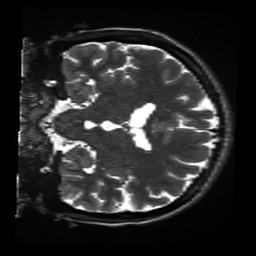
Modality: inplaneT2
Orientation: coronal
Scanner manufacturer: siemens
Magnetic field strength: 3 T
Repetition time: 11 s
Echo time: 0.059 s